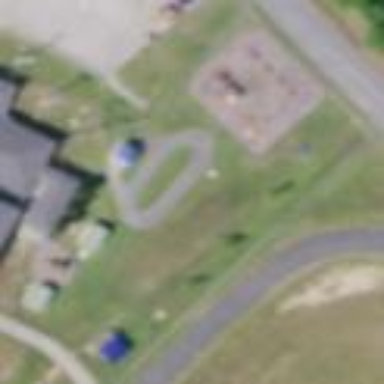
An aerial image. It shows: Playground area for leisure activities on the land.